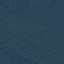
Land use / land cover: Forest